Interaction volume radius: 5 \u00c5
Interaction volume height: 15 \u00c5
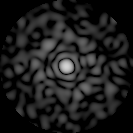
Disorder parameter: 0.8398